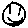
Label: smiley face